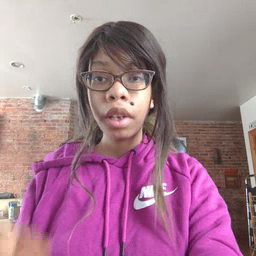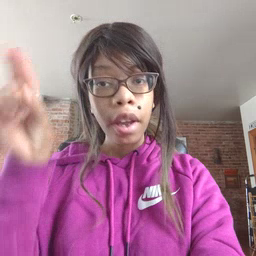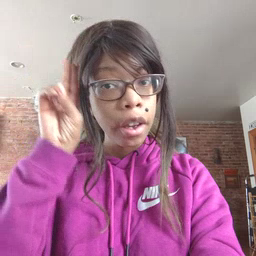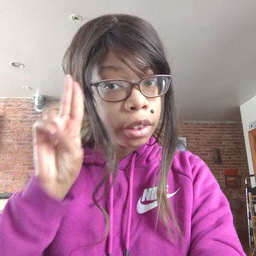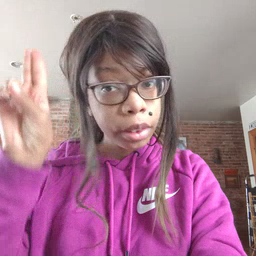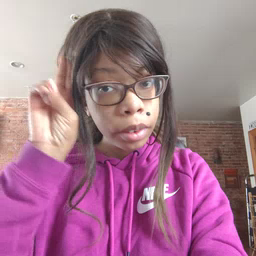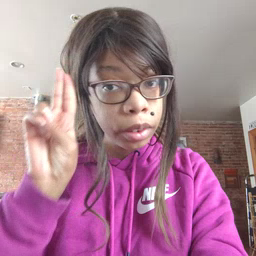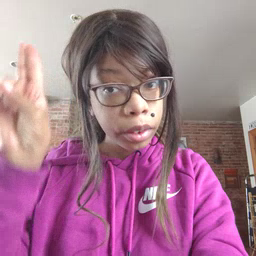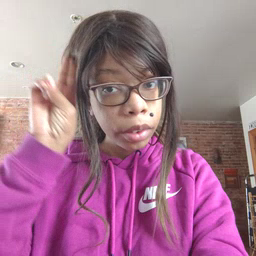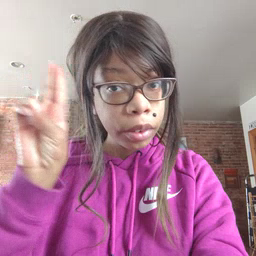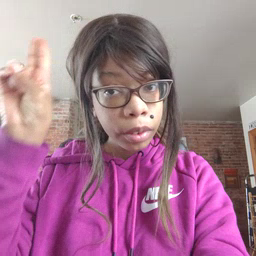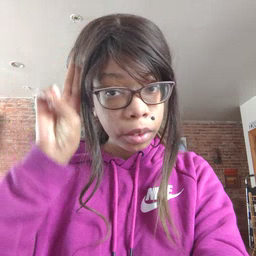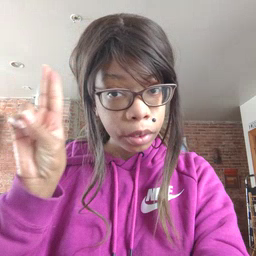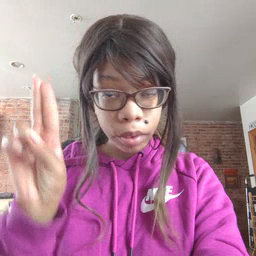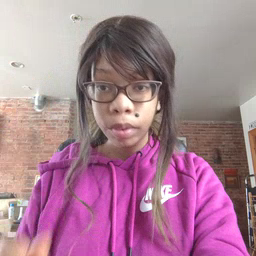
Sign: uncle